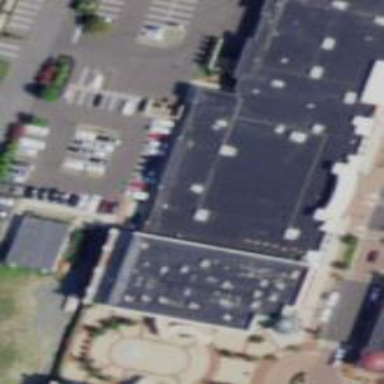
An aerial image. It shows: Building.